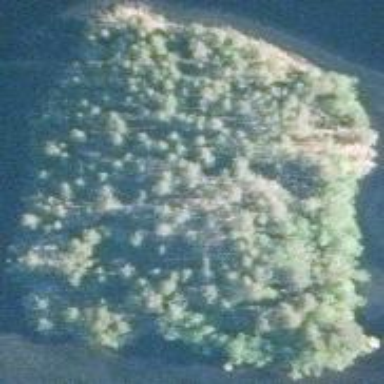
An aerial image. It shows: Islet covered with woodland. The area is classified as forest land.